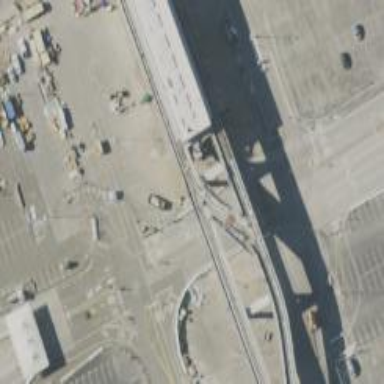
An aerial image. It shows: Monorail bridge.